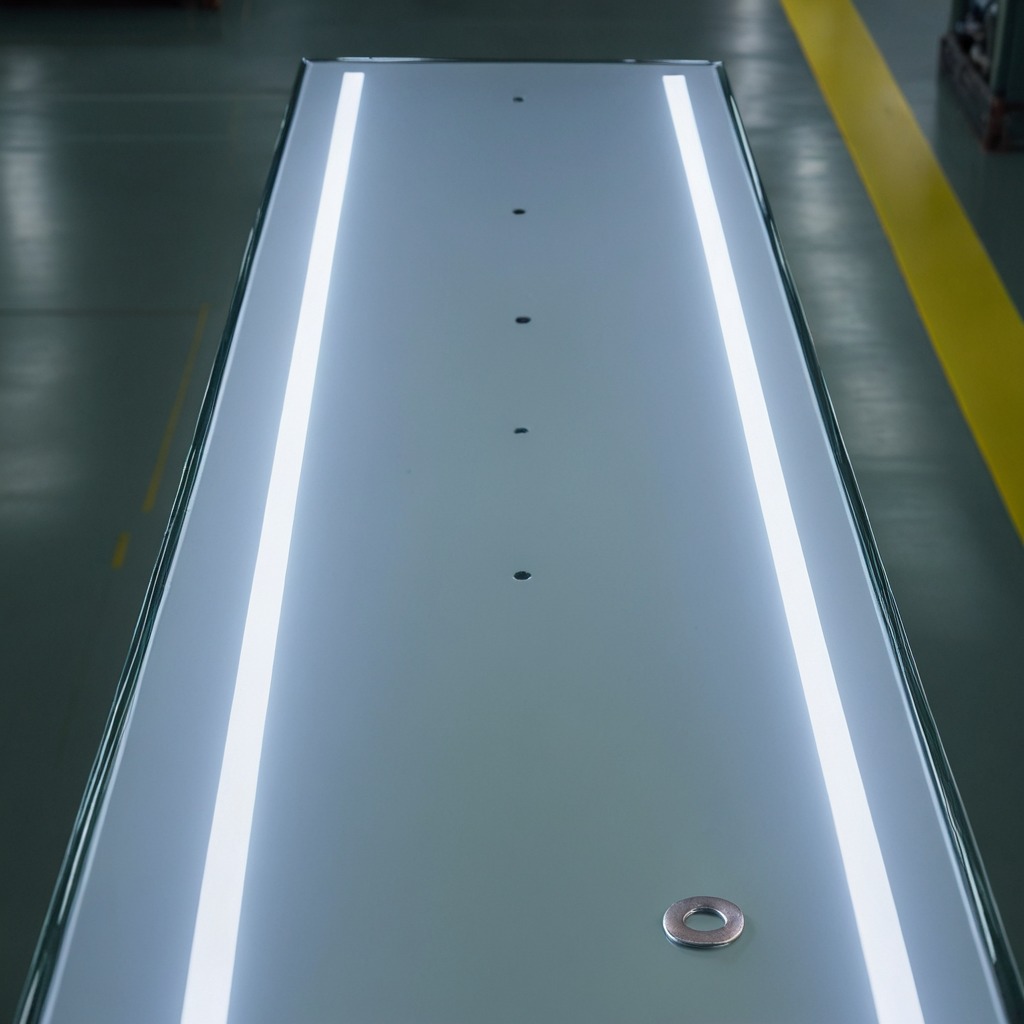
A flat metal washer is lying on the table.